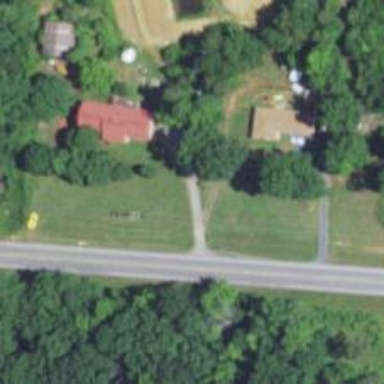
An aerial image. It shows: Driveway leading to service road.